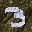
Label: 3